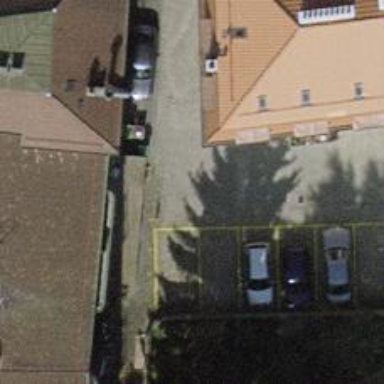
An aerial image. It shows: Parking aisle with sett surface.